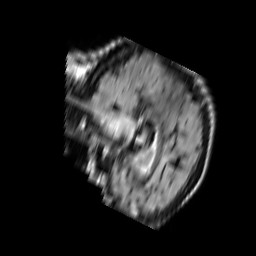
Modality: FLAIR
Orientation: sagittal
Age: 52
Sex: female
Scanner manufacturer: philips
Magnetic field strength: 1.5 T
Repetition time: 11 s
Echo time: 0.14 s